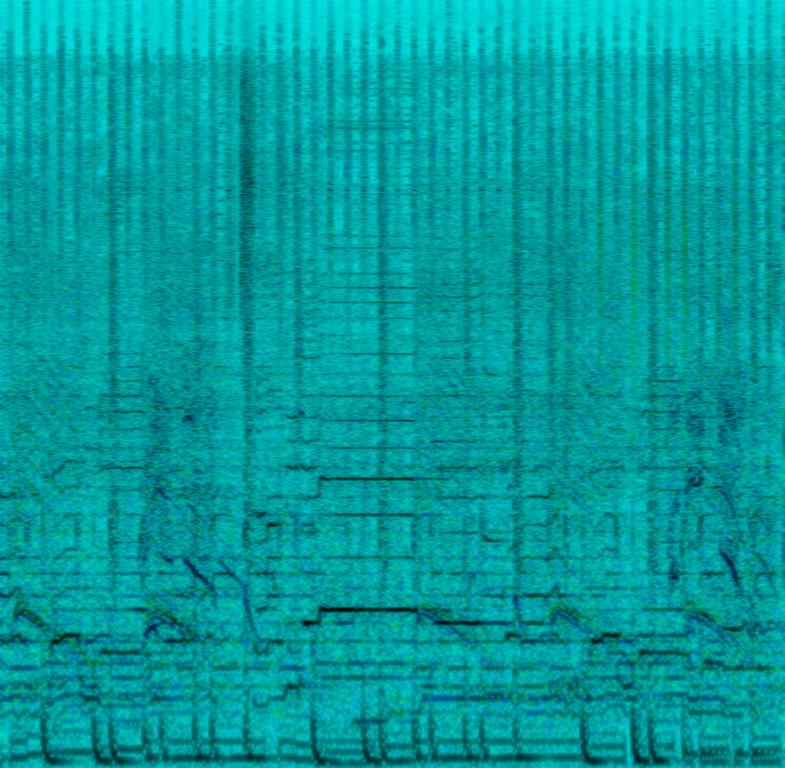
This song contains digital drums playing a hiphop kinda feel along with a bassline. The most energy comes from the male voice singing with autotune and a lot of backing voices cheering and singing along: Then a male voice starts rapping. The backing voices are spread across the both sides of the speakers. This song may be playing outside chilling with your friends.